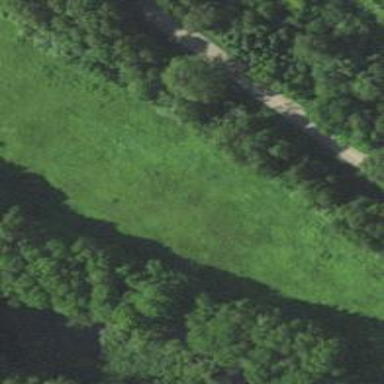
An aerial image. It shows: Wildlife opening in meadow area.